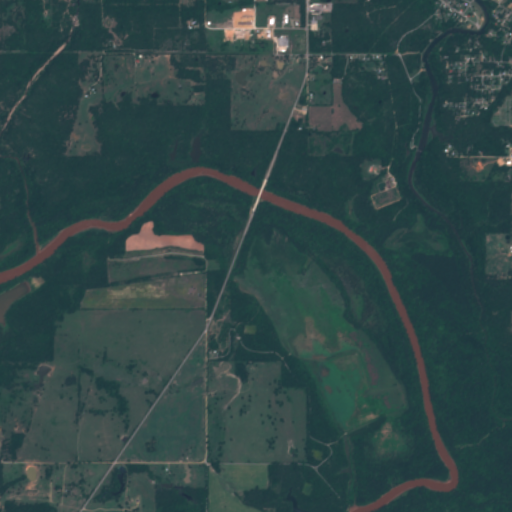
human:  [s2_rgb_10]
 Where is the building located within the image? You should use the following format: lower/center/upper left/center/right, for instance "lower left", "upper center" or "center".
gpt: The building is located in the upper right of the image.
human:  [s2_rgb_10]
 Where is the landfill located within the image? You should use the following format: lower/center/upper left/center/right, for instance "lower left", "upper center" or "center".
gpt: There is no landfill in the image.